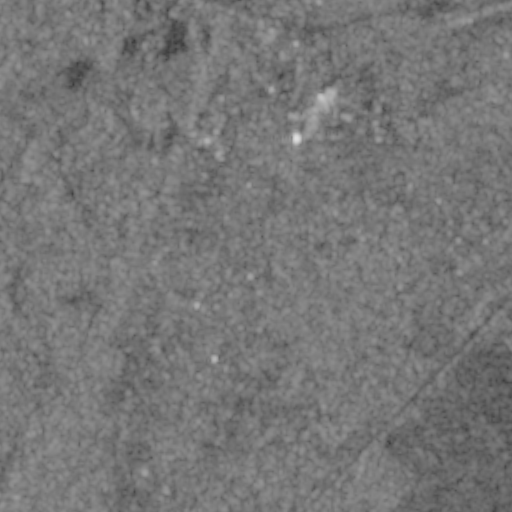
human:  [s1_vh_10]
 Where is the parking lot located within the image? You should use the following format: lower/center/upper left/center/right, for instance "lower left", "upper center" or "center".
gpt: The parking lot is located in the upper right of the image.
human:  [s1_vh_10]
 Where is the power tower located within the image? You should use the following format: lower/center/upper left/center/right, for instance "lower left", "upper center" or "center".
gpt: The power tower is located in the lower of the image.
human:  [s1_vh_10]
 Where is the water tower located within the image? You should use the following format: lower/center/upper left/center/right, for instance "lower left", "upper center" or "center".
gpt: The water tower is located in the upper center of the image.
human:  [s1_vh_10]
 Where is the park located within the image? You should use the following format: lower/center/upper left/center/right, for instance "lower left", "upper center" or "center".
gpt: There is no park in the image.

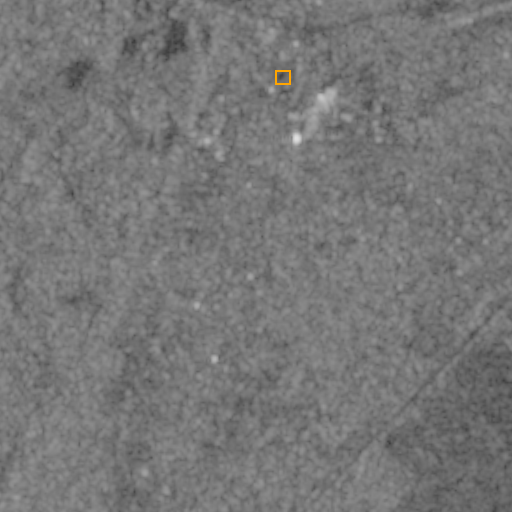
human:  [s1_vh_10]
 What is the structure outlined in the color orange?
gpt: The structure outlined in orange is a parking lot.
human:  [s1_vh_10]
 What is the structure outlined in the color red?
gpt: There is no red outline.